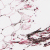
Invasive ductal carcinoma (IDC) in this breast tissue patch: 0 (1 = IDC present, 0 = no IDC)